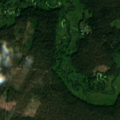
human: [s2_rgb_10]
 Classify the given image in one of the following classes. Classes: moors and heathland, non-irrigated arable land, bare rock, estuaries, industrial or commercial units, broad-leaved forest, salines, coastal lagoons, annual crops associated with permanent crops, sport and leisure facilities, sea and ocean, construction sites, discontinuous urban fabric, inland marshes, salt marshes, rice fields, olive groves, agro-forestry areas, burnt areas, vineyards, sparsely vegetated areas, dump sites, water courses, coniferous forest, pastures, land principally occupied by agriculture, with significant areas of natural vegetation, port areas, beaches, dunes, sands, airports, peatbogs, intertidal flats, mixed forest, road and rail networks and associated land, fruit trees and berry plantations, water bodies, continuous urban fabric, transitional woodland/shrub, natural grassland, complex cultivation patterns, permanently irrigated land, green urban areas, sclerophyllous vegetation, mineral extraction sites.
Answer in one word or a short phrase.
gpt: coniferous forest, natural grassland